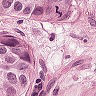
Metastatic tissue present: yes